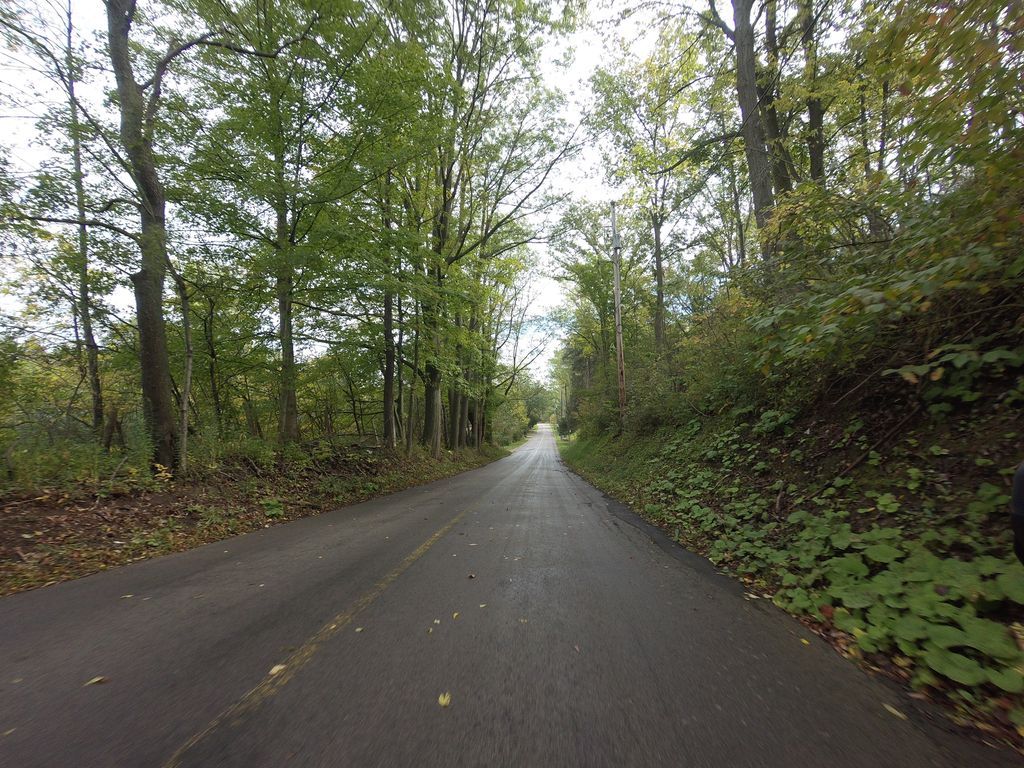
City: hamilton